Interaction volume radius: 5 \u00c5
Interaction volume height: 15 \u00c5
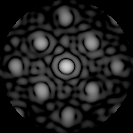
Disorder parameter: 0.3195